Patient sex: M
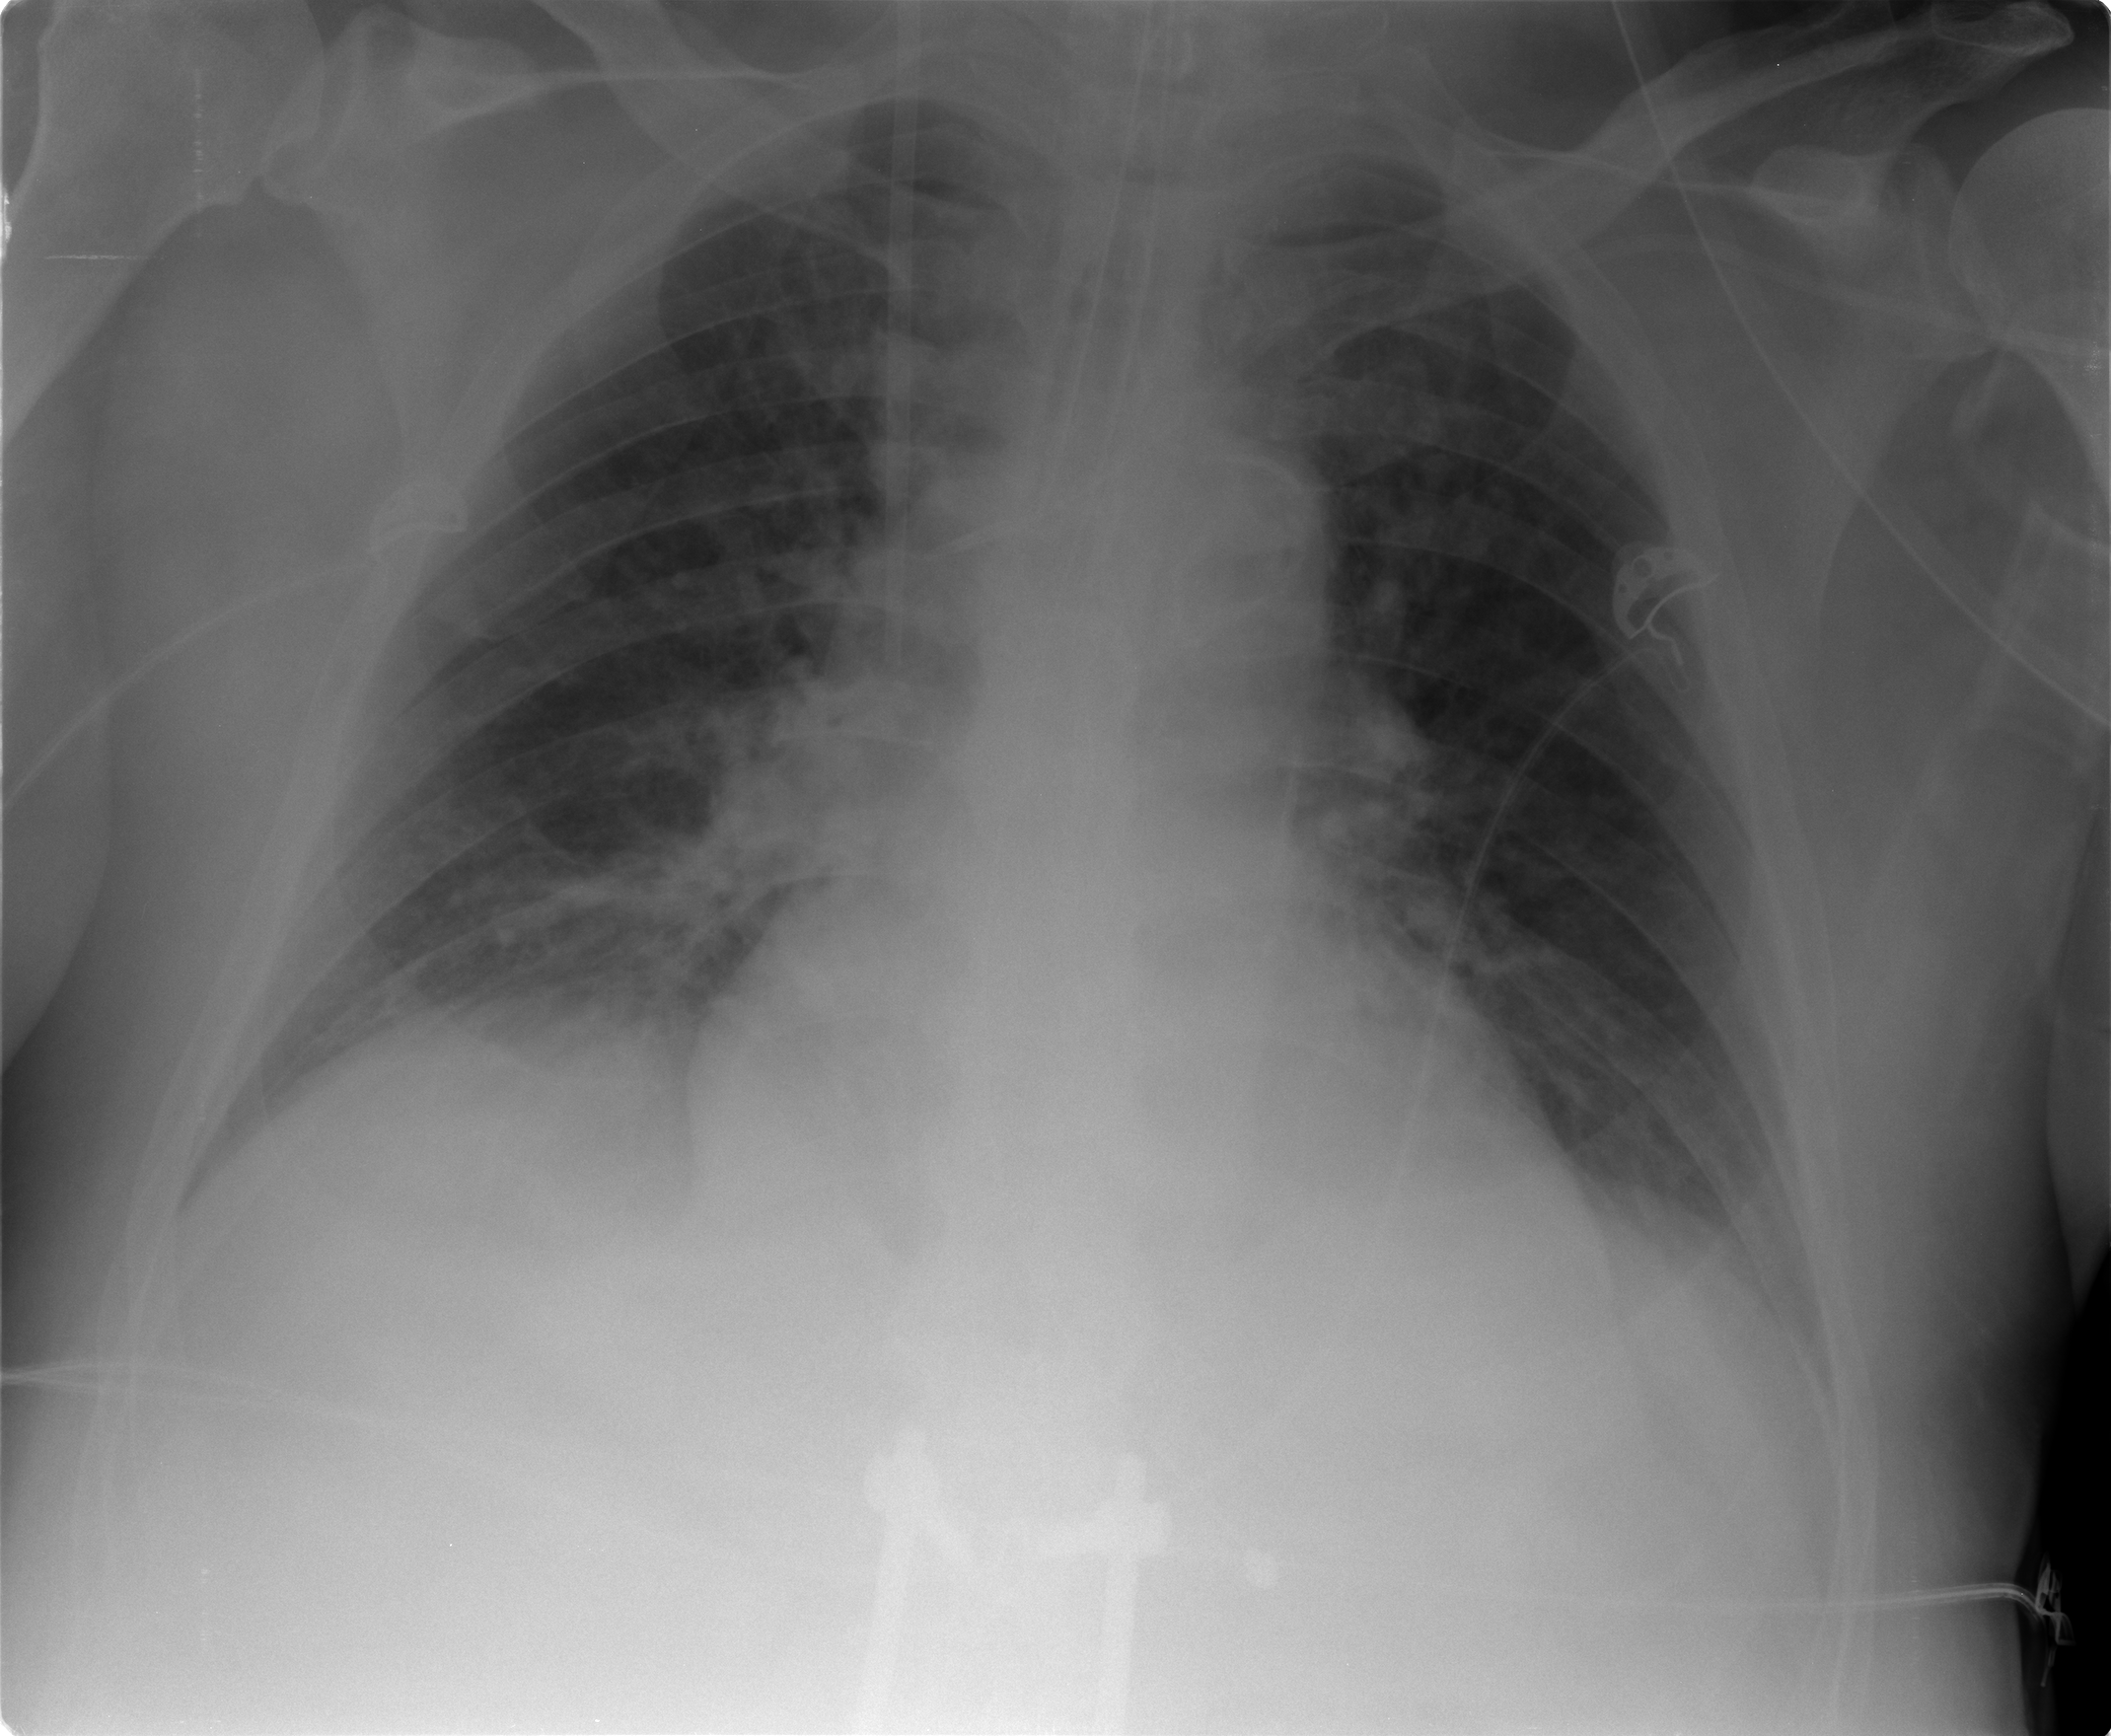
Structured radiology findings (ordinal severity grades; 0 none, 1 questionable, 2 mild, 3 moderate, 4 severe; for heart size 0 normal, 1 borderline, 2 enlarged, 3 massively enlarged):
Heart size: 0
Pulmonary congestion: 2
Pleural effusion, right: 2
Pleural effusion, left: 2
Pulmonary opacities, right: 2
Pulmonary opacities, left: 2
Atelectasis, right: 2
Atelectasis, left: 2